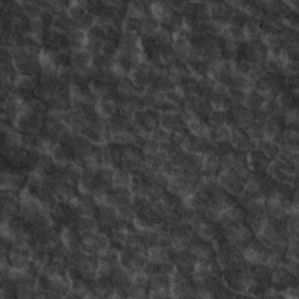
Label: non_frost